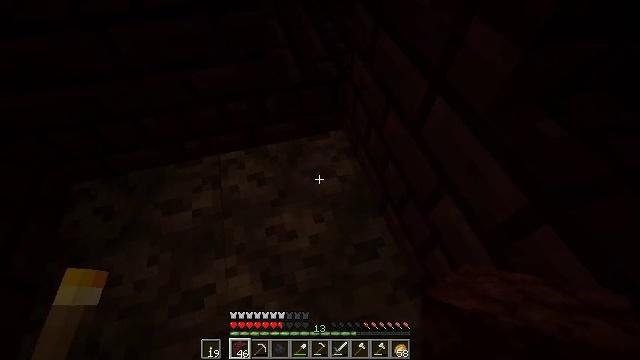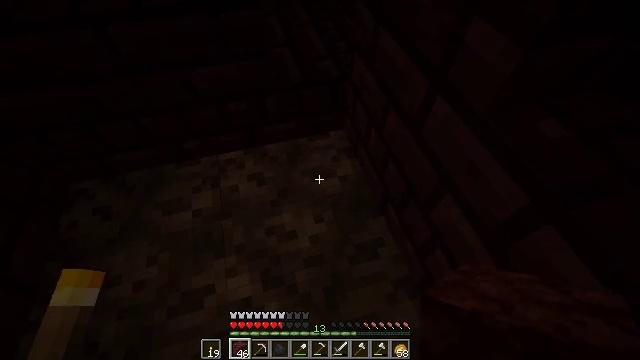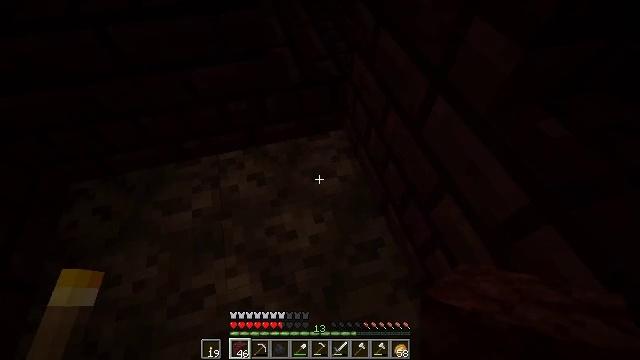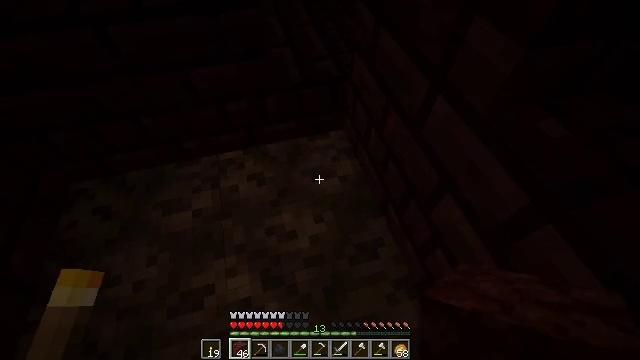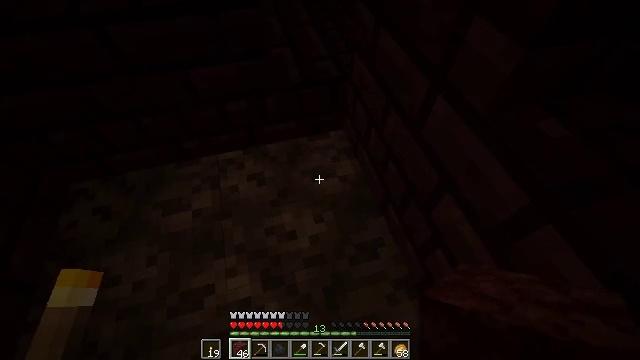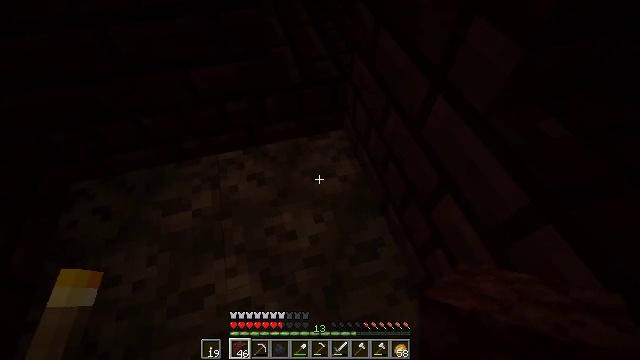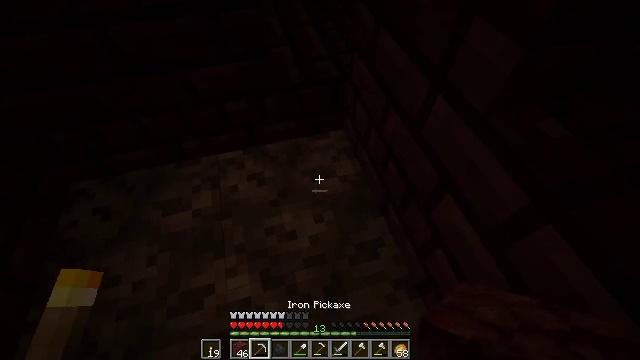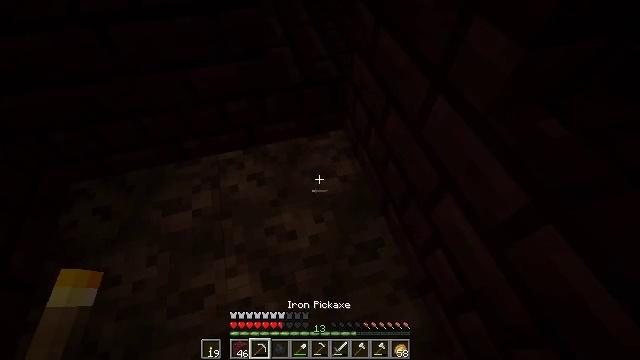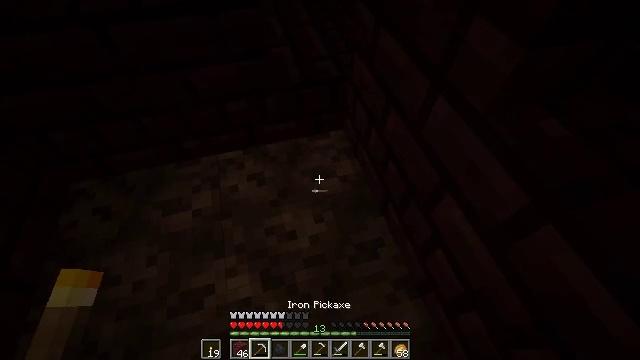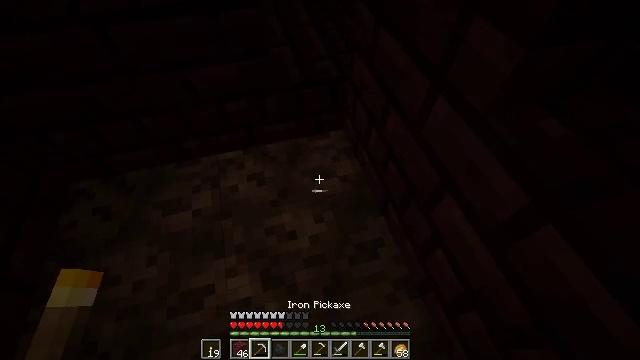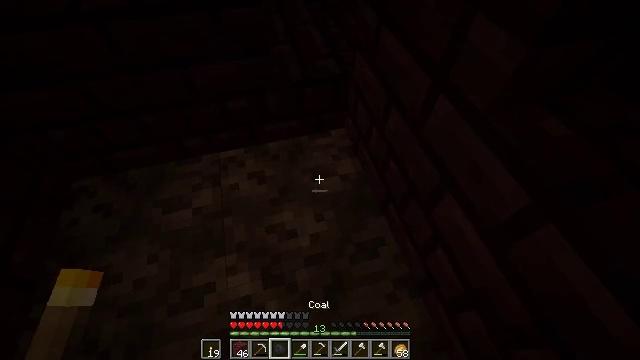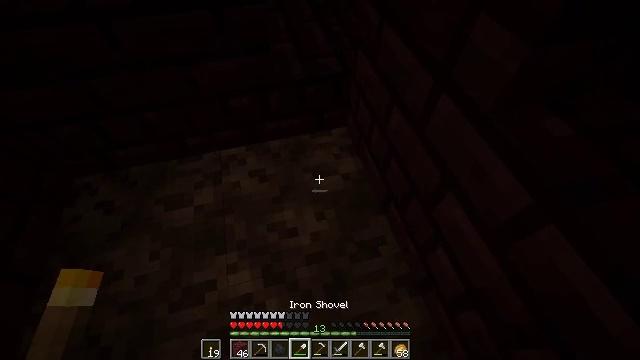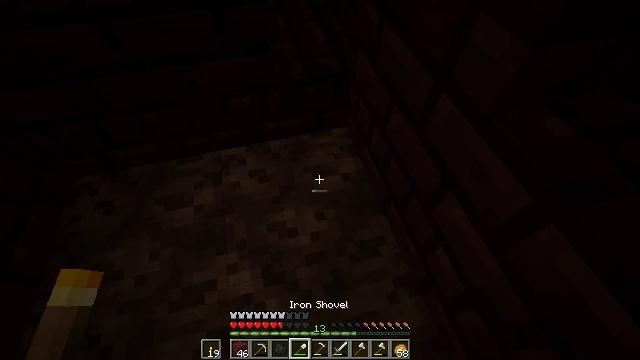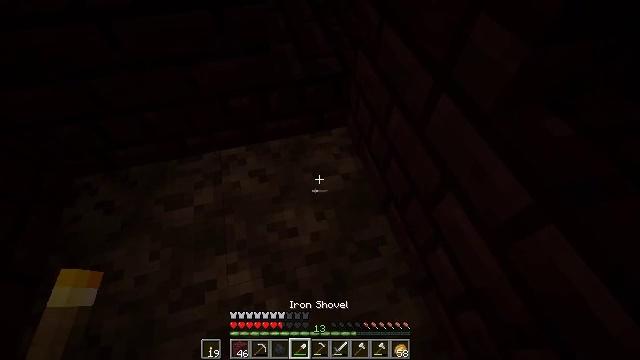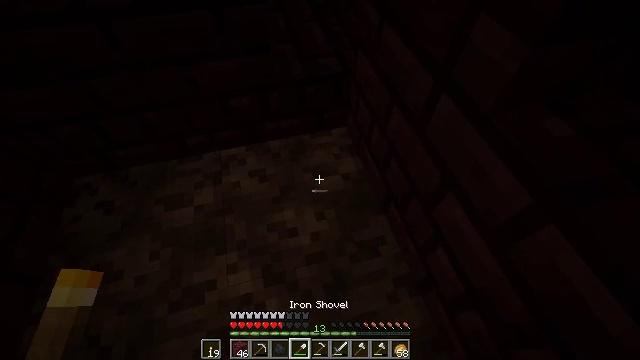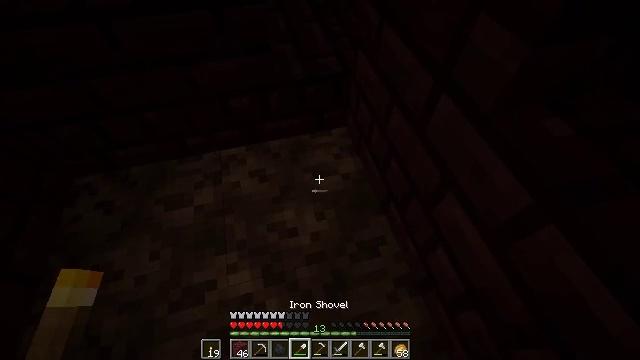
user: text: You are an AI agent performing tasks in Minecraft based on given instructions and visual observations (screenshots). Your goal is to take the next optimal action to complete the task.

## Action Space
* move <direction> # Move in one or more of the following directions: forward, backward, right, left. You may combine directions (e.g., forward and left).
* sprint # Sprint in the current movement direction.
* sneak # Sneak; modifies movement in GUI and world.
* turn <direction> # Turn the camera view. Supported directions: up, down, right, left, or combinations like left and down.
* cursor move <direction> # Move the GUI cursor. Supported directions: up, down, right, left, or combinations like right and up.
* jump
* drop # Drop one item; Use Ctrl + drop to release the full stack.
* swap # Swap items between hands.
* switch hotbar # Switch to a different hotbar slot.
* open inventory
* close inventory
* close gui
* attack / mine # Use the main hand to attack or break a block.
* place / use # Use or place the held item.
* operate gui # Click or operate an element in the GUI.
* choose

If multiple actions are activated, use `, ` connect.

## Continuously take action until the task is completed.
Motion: motion action
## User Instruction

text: Dig soul sand to use for potions.
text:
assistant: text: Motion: no_op
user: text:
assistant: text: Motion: no_op
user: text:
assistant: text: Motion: no_op
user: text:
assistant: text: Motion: no_op
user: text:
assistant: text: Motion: no_op
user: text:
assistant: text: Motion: no_op
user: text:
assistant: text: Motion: no_op
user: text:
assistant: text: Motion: no_op
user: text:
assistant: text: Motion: no_op
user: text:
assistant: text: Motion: no_op
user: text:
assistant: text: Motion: no_op
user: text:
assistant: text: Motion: no_op
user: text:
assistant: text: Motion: no_op
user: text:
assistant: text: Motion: no_op
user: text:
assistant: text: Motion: no_op
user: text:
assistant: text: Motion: no_op
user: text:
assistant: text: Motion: no_op
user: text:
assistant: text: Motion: no_op
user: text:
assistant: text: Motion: no_op
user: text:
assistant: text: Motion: no_op
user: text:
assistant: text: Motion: no_op
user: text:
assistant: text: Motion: attack / mine
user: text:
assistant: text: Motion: attack / mine
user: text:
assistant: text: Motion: turn left, attack / mine
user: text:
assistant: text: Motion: turn left, attack / mine
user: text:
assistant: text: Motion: turn left, attack / mine
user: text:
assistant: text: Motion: turn left, attack / mine
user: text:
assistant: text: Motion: turn left, attack / mine
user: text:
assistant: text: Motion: turn left, attack / mine
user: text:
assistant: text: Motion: turn left, attack / mine